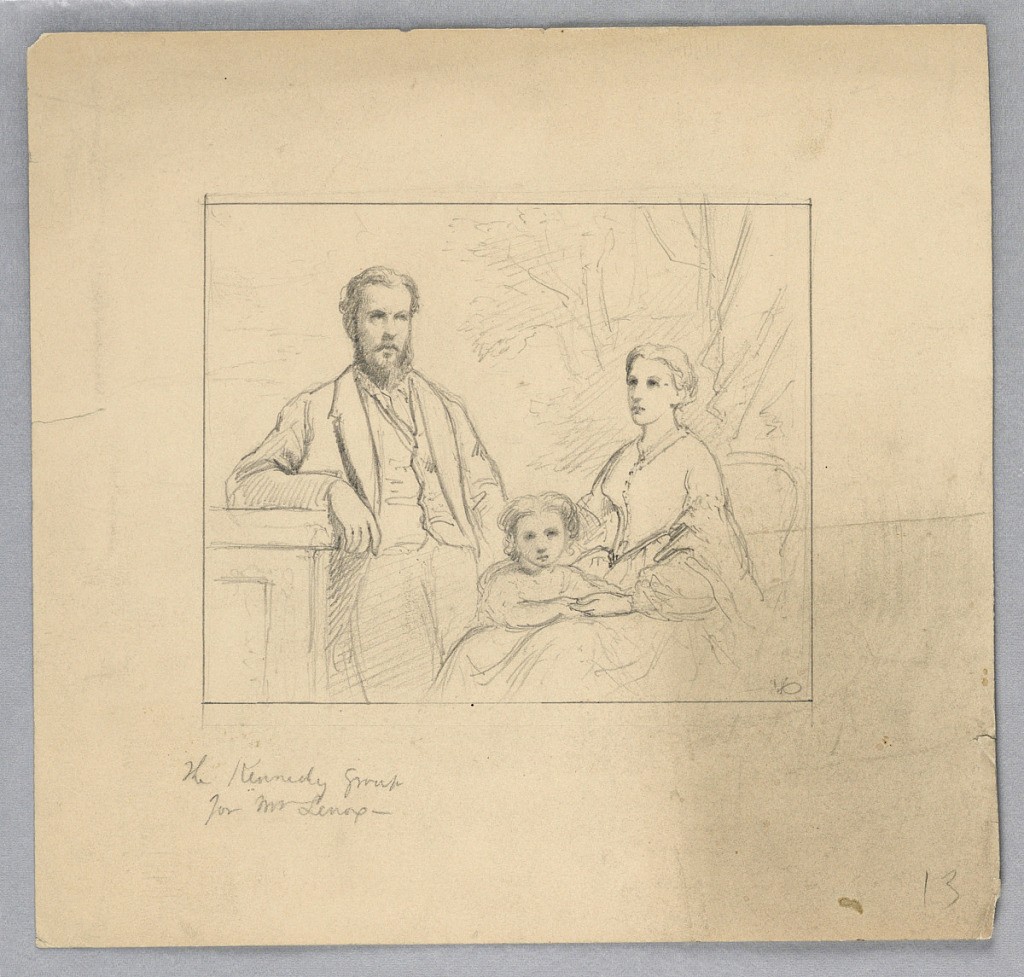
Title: Study for "Titian Showing
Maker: Daniel Huntington, American, 1816–1906
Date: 1872
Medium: Graphite Support: Light Green Wove Paper
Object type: Drawing
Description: Vertical rectangle. Man seated, facing to the left, his legs crossed. His head not shown, feet repeated, lower right. Verso: Woman turned to left, seated, holding a book or tablet, facing front; the arm repeated, upper left.